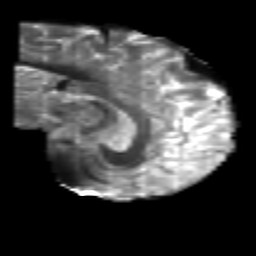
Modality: T2w
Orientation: sagittal
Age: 35
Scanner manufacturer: philips
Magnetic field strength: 3 T
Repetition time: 8.582 s
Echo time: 0.1273 s